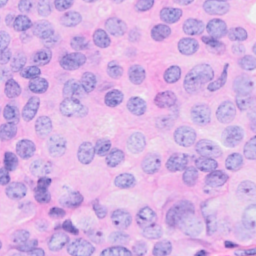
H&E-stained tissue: Breast